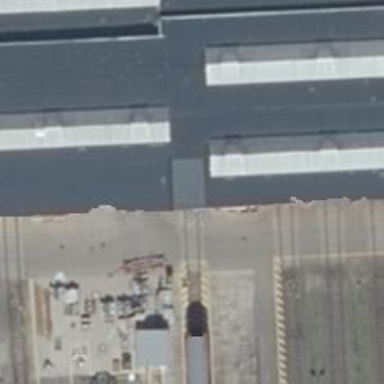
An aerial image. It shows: Signal on the railway located in the track.